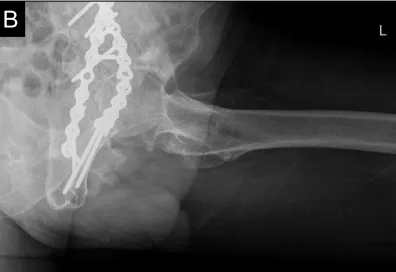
Lateral pelvic radiographs at the final follow-up, 5.5 years after HO resection. The patient developed no HO recurrence.
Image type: radiology (x_ray)